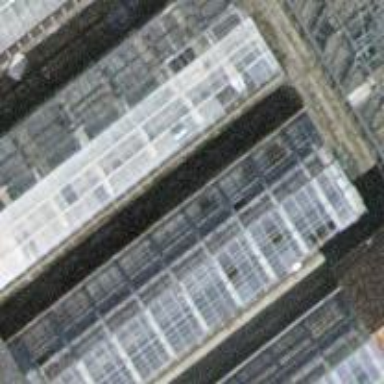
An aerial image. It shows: Greenhouse.